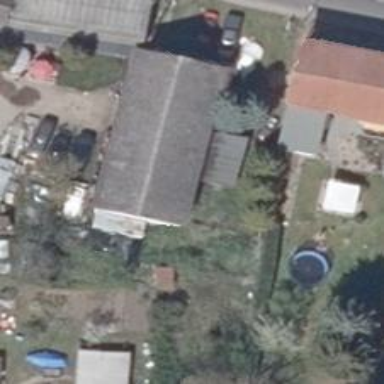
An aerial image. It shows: Car repair shop.